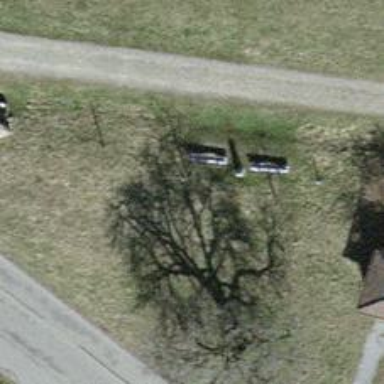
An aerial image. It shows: Brown bench.